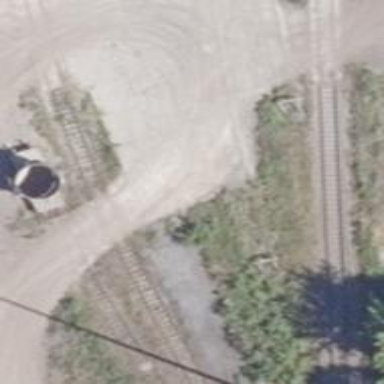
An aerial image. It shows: Railway spur service.